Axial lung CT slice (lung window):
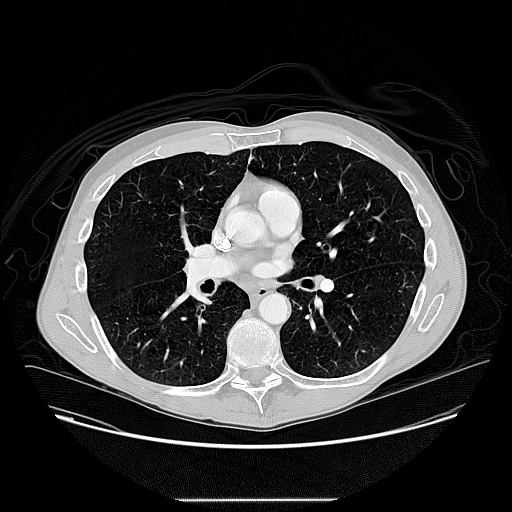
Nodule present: no